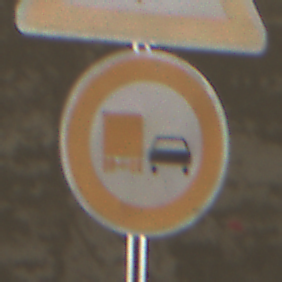
Verkehrszeichen: UeberholverbotKraftfahrzeuge
Zusatzzeichen oben: FlugbetriebRechts
Umgebung: Roofed, Tunnel
Tageszeit: Midday
Wetter: NotSpecified
Licht: Natural
Jahreszeit: NotSpecified
Kontrast: MediumContrast